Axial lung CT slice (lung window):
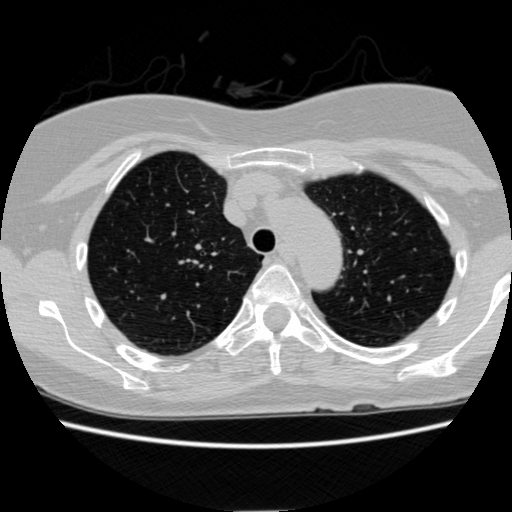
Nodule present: no